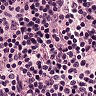
Metastatic tissue present: no